Question: I have a problem with GWT execution. All compilation is fine, but at execution I have this error on console:

In String class it seems that the native JS is not recognized. I never had the problem before since I work with GWT, since 2 years. The problem is exactly the same with 2.7.0 GWT version. I use the super dev mode to recompile, but even with super dev mode on/off, the problem is the same.
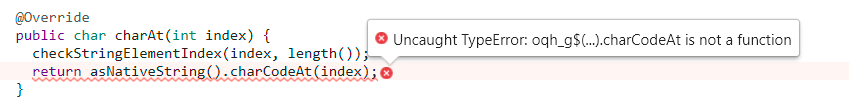
Answer: Problem solved : the object was not a String, it was an int.
The server returned a Date and GWT was excepting a String. (So bad synchronisation with GWT front object and backoffice object).
I think it transform the Date object to a timestamp and that was the int I saw in the front console. There was no method charCodeAt on a primitive type, so that explain the error.